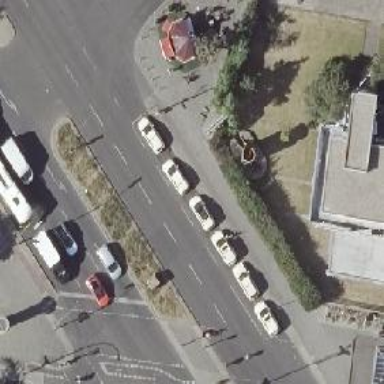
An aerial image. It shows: Taxi stand.